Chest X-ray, PA view. Patient: 51 years old, sex M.
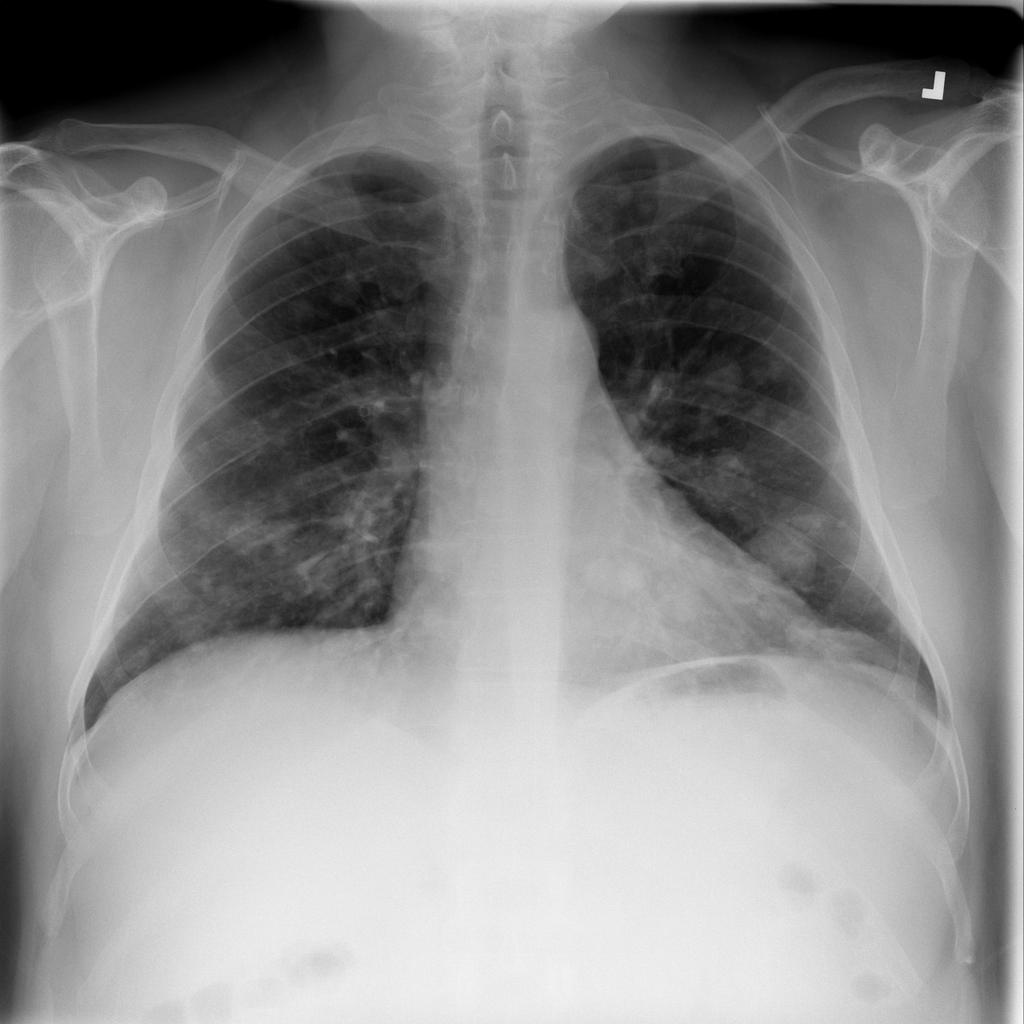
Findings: Infiltration, Nodule